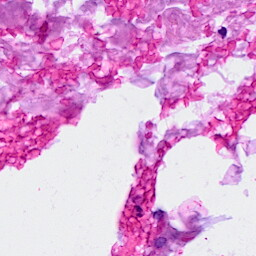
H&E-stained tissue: Breast